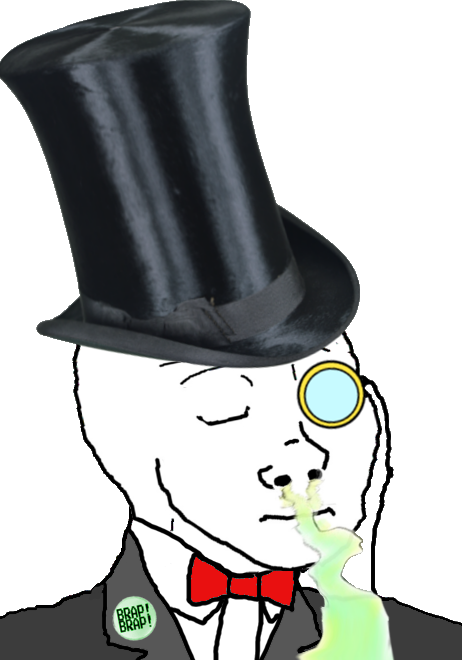
Label: 5_Smugjak